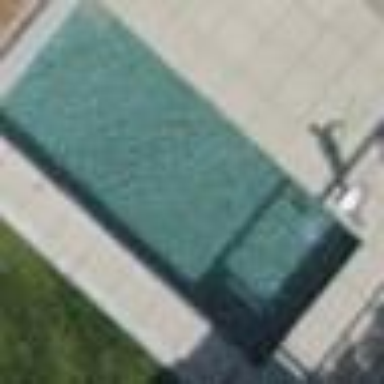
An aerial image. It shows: Swimming pool located in leisure land.